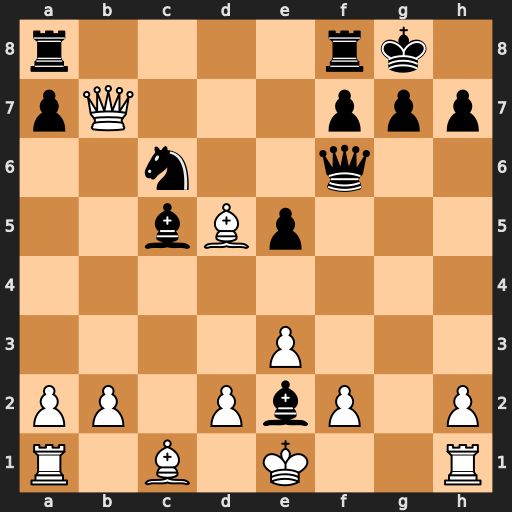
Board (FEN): r4rk1/pQ3ppp/2n2q2/2bBp3/8/4P3/PP1PbP1P/R1B1K2R
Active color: w
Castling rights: KQ
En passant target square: -
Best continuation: Qxc6 Qxc6 Bxc6